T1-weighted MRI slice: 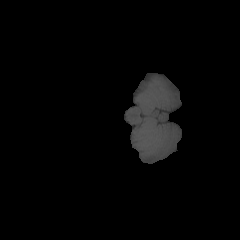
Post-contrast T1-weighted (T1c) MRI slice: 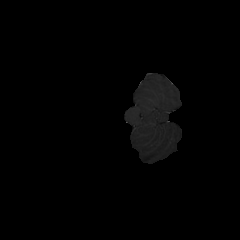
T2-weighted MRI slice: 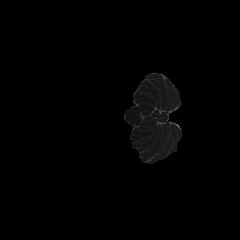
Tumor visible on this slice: no